Interaction volume radius: 5 \u00c5
Interaction volume height: 35 \u00c5
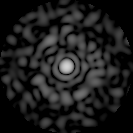
Disorder parameter: 0.858